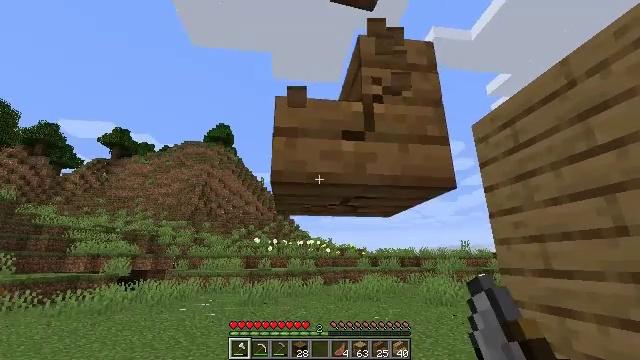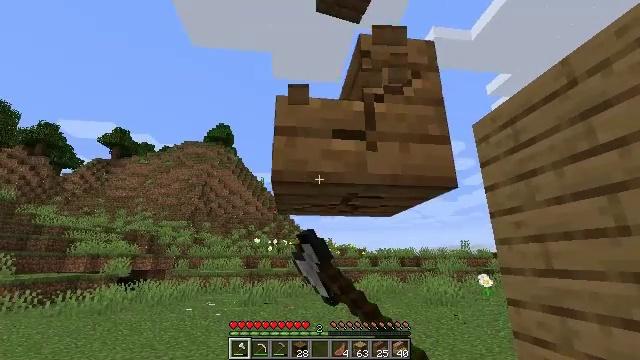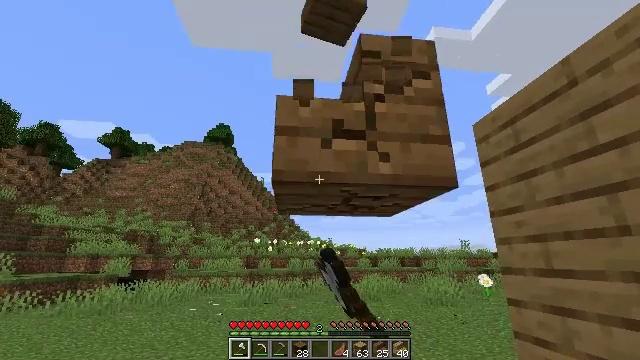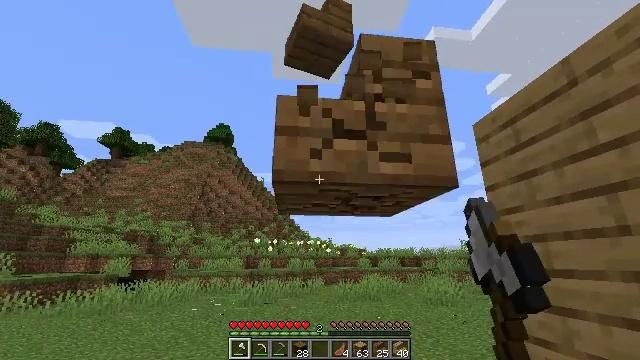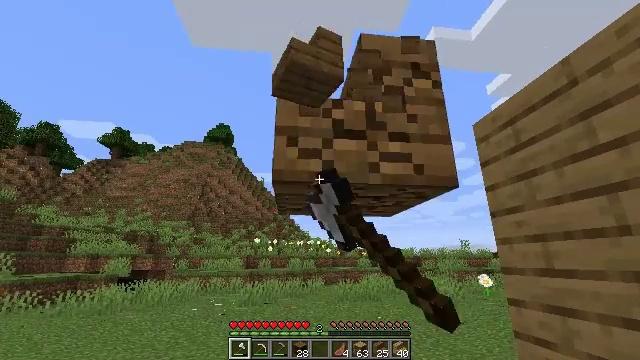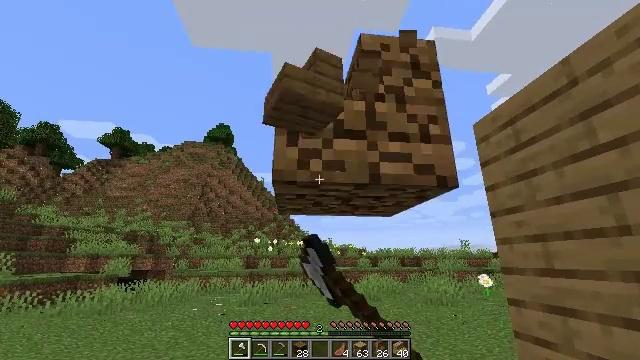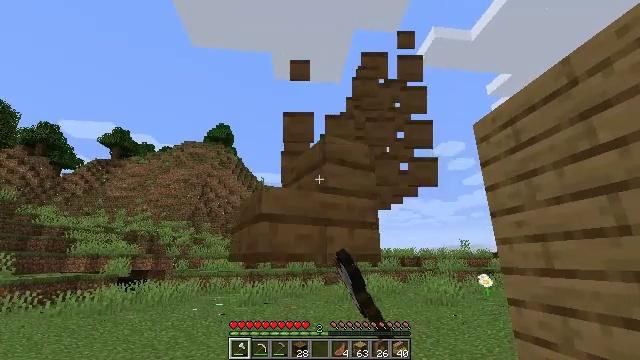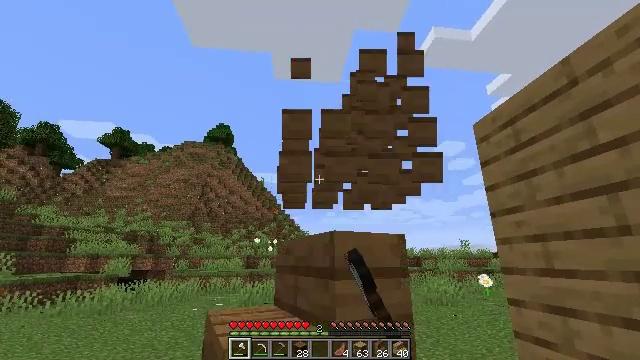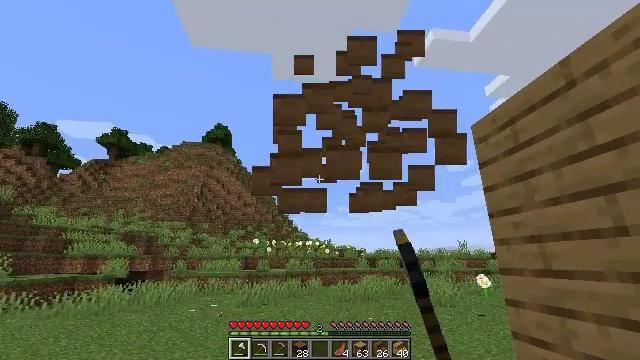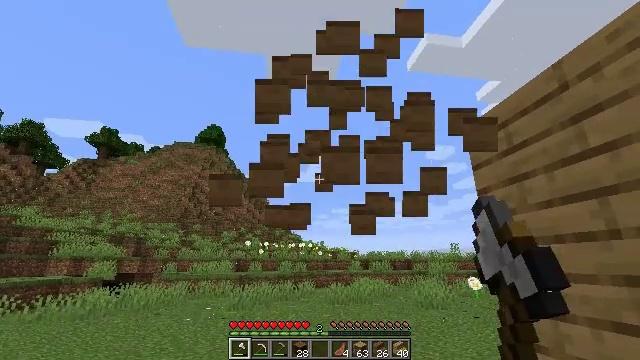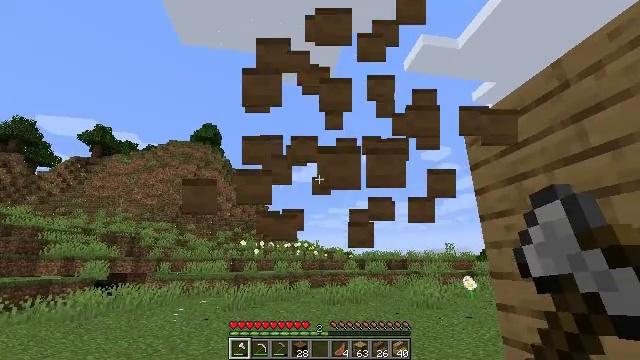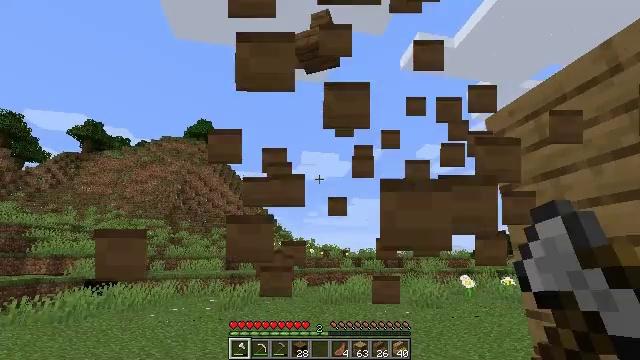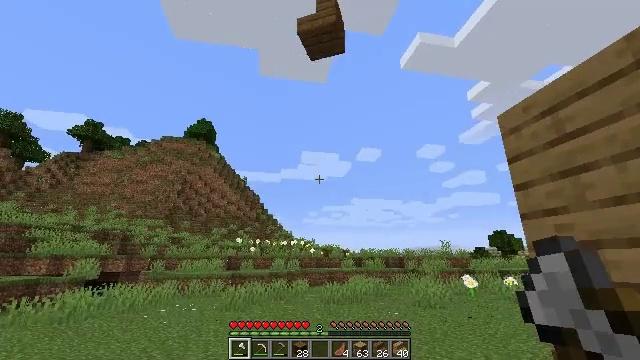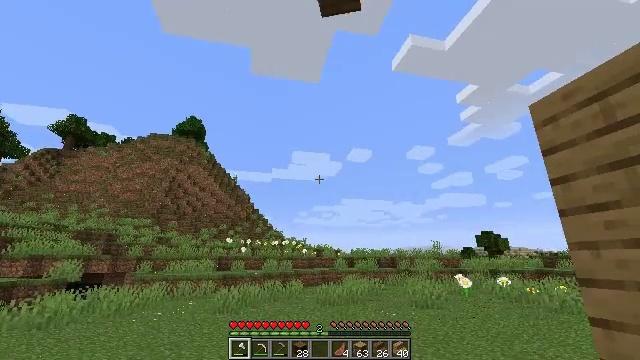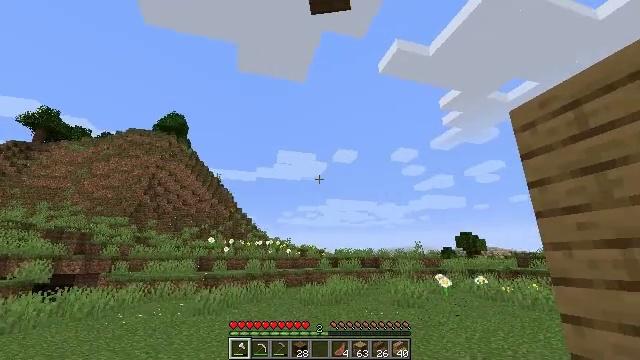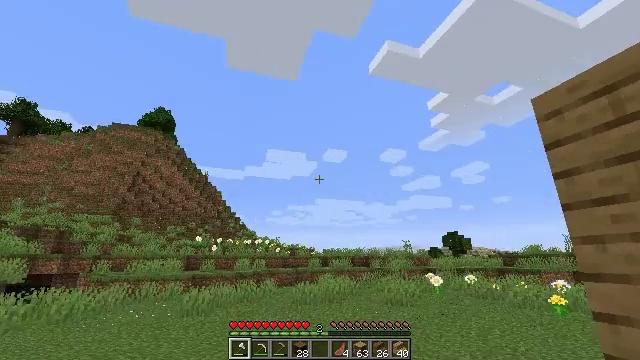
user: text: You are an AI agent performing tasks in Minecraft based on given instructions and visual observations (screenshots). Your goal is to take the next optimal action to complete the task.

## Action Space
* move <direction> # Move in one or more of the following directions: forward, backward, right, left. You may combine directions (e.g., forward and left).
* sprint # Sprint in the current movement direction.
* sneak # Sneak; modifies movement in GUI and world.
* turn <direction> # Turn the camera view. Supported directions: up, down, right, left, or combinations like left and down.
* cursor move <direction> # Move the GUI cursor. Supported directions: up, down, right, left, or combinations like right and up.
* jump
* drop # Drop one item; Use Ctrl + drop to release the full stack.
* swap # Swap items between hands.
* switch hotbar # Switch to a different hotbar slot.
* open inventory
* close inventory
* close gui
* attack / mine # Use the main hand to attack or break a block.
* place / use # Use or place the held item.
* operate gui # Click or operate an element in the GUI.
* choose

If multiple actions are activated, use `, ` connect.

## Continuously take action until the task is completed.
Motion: motion action
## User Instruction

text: Gather some spruce stairs into your inventory.
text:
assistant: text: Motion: attack / mine
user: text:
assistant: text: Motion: attack / mine
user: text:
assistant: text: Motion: attack / mine
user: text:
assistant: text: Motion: attack / mine
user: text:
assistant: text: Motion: attack / mine
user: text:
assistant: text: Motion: attack / mine
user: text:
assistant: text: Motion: attack / mine
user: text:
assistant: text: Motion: attack / mine
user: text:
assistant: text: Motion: move forward, turn right, attack / mine
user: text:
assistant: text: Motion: move forward and move left, attack / mine
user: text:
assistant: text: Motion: move forward and move left, turn right, attack / mine
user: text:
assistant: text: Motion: move forward and move left, attack / mine
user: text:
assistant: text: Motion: move forward and move left, turn right
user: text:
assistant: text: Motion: move forward and move left, turn right
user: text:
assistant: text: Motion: move forward, turn right
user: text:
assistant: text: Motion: move forward, turn right
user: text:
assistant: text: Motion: move forward, turn right
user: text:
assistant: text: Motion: turn right and down
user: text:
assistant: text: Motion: turn right and down
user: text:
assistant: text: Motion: turn right
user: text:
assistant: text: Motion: turn right and down
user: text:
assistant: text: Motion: turn right and down
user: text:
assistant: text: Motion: turn right and down
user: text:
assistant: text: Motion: turn right and down
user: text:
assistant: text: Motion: move right, turn right
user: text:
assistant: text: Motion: move forward and move right, turn right
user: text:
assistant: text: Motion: move forward and move right, sprint, turn right
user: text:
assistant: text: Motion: move forward and move right, sprint, turn right
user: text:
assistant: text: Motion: move forward and move right, sprint, turn right
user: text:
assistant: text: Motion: move forward and move right, sprint, turn right